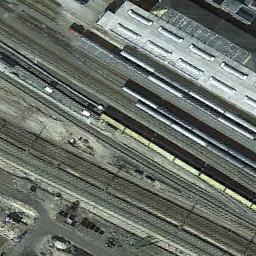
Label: railway